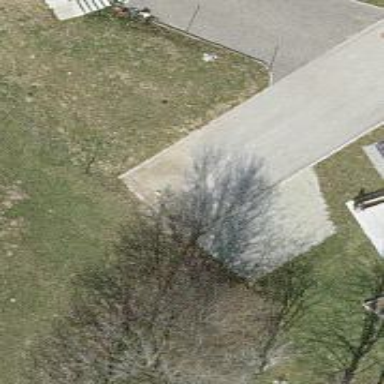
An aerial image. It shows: Driveway leading to service road.